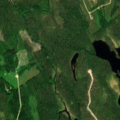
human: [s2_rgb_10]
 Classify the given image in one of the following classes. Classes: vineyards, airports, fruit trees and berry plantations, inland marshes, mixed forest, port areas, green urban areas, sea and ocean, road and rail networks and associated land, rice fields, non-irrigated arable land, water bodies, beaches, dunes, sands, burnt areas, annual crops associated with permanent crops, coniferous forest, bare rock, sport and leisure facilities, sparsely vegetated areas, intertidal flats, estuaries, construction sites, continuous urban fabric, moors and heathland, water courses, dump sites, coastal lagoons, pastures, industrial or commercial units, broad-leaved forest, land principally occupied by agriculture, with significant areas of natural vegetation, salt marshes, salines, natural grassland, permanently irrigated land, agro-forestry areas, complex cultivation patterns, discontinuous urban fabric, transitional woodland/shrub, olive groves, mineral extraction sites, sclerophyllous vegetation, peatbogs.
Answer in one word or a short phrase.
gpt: coniferous forest, mixed forest, water bodies